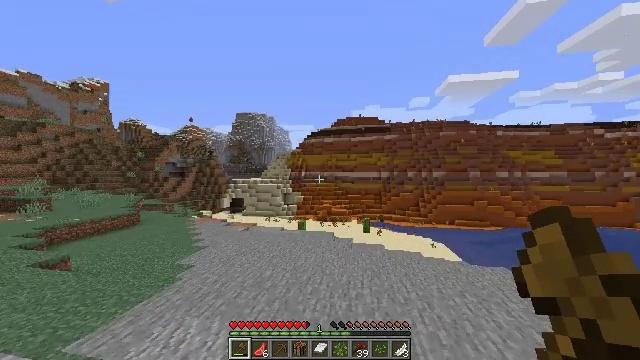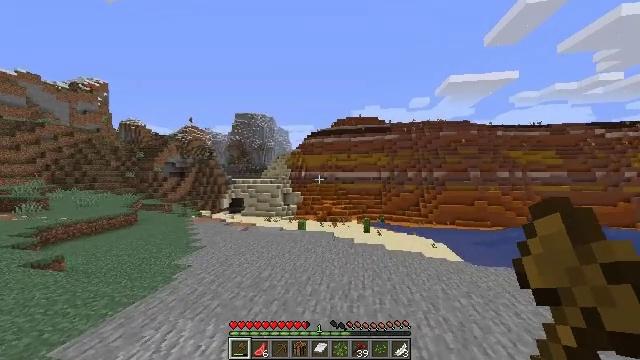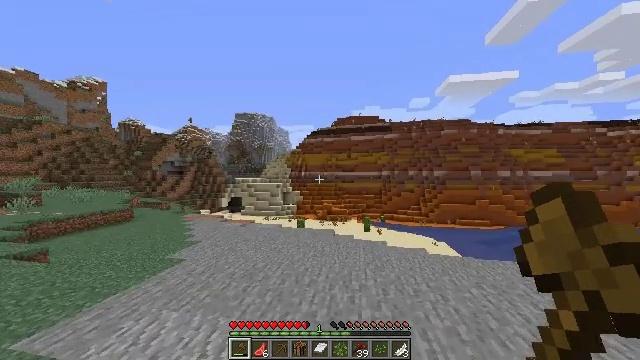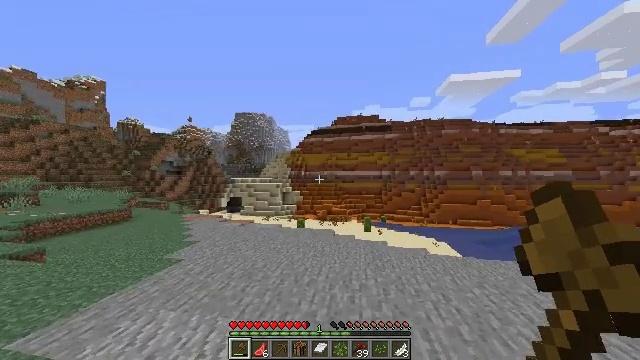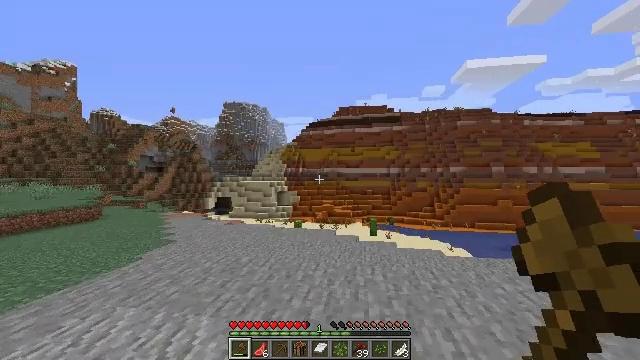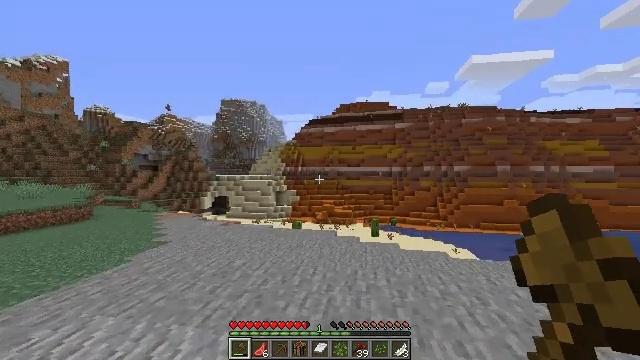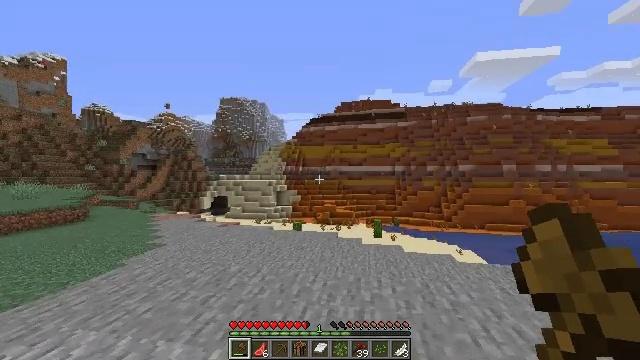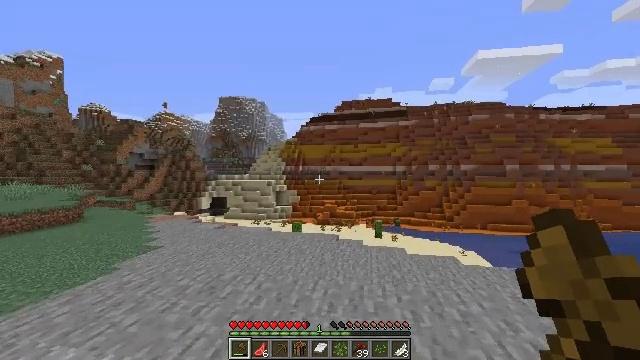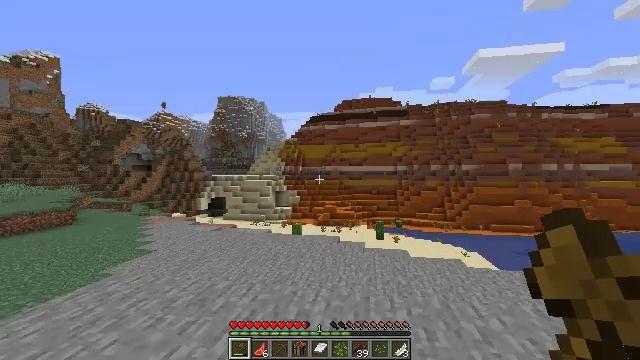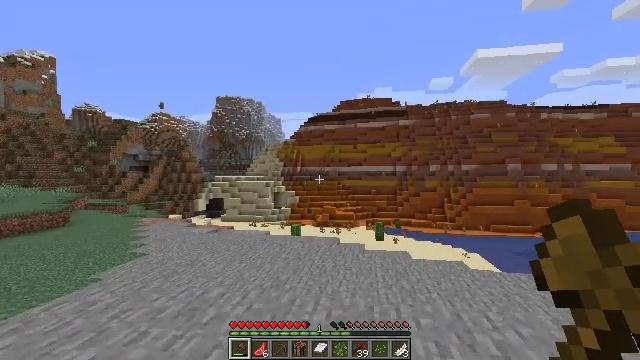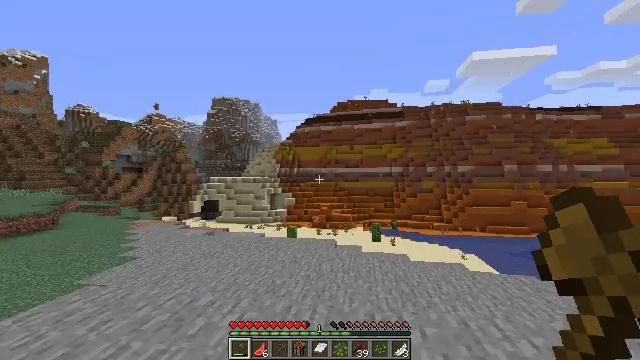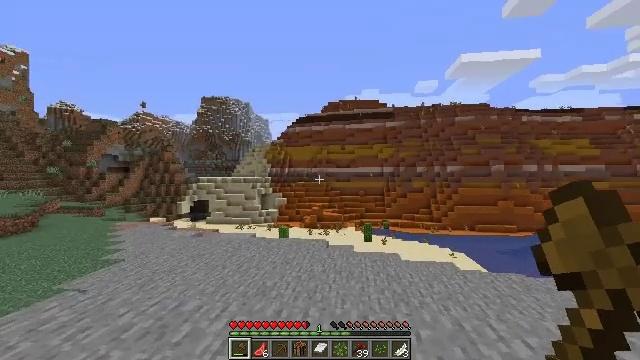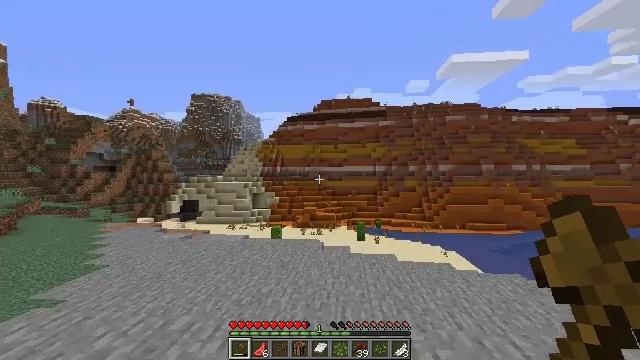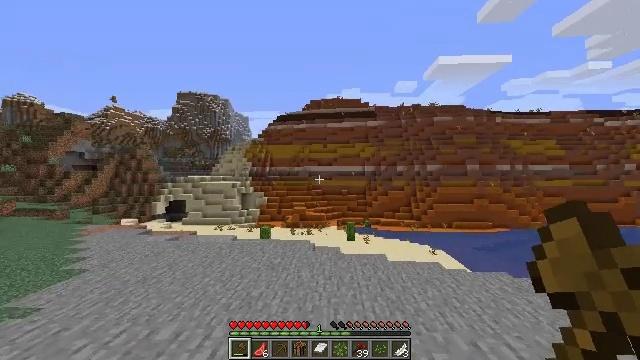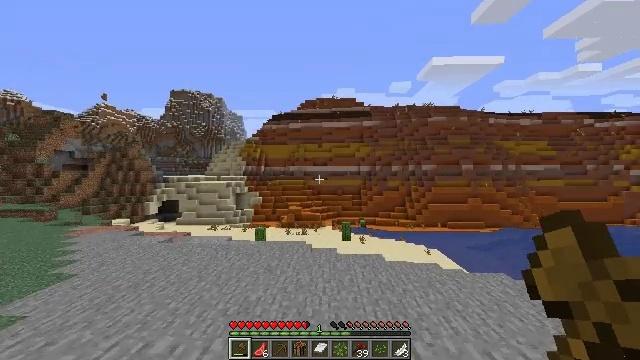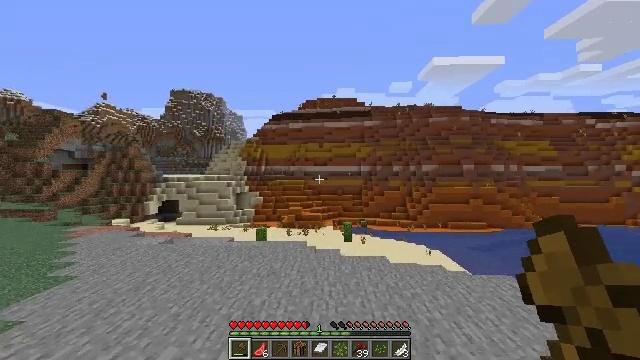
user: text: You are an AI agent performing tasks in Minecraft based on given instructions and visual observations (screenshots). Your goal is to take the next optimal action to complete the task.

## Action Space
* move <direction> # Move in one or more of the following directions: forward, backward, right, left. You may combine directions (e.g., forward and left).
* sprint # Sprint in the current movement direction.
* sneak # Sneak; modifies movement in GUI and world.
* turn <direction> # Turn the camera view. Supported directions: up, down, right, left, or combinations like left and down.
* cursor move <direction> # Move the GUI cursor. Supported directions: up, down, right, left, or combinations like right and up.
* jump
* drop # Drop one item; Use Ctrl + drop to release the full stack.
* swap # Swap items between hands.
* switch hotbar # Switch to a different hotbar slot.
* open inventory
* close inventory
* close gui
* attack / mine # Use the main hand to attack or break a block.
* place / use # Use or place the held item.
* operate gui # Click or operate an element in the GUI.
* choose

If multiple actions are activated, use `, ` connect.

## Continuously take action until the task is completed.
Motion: motion action
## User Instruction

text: Gather red sand by digging.
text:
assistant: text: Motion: move forward
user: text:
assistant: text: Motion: move forward
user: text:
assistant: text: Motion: move forward
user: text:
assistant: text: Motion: move forward
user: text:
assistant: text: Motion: move forward
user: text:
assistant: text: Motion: move forward
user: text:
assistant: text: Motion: move forward
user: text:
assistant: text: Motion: move forward
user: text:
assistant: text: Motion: move forward
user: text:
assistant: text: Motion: move forward
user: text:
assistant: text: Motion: move forward and move left, turn right
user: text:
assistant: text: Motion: move forward and move left, turn right
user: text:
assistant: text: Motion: move forward and move left, turn right
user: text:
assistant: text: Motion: move forward and move left, turn right
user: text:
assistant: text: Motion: move forward and move left
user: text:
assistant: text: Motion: move forward and move left
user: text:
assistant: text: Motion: move forward and move left
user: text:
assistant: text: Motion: move forward and move left
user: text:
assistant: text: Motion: move forward and move left
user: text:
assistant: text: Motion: move forward and move left
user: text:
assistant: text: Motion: move forward and move left
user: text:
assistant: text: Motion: move forward and move left
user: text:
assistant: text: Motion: move forward and move left, jump
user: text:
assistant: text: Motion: move forward and move left, jump
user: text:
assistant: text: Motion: move forward and move left, jump
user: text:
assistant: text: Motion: move forward and move left, jump
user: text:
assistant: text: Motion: move forward and move left, jump
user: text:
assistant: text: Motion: move forward and move left
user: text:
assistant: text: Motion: move forward and move left
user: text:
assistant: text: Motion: move forward and move left